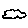
Label: cloud